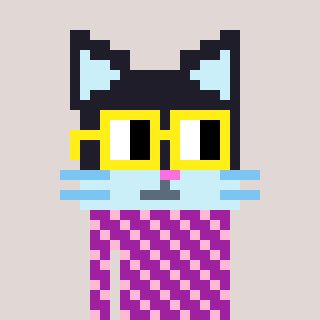
a pixel art character with square yellow glasses, a cat-shaped head and a magenta-colored body on a warm background